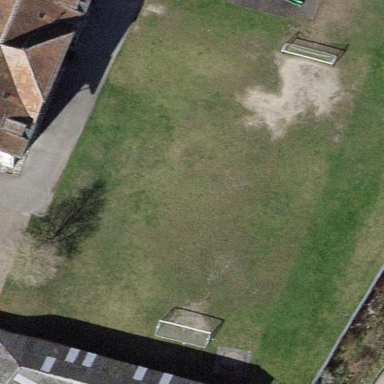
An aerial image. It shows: Soccer pitch for leisureland activities.